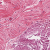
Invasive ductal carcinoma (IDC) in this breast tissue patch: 0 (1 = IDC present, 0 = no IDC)